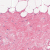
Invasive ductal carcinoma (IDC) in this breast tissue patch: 0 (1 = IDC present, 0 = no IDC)